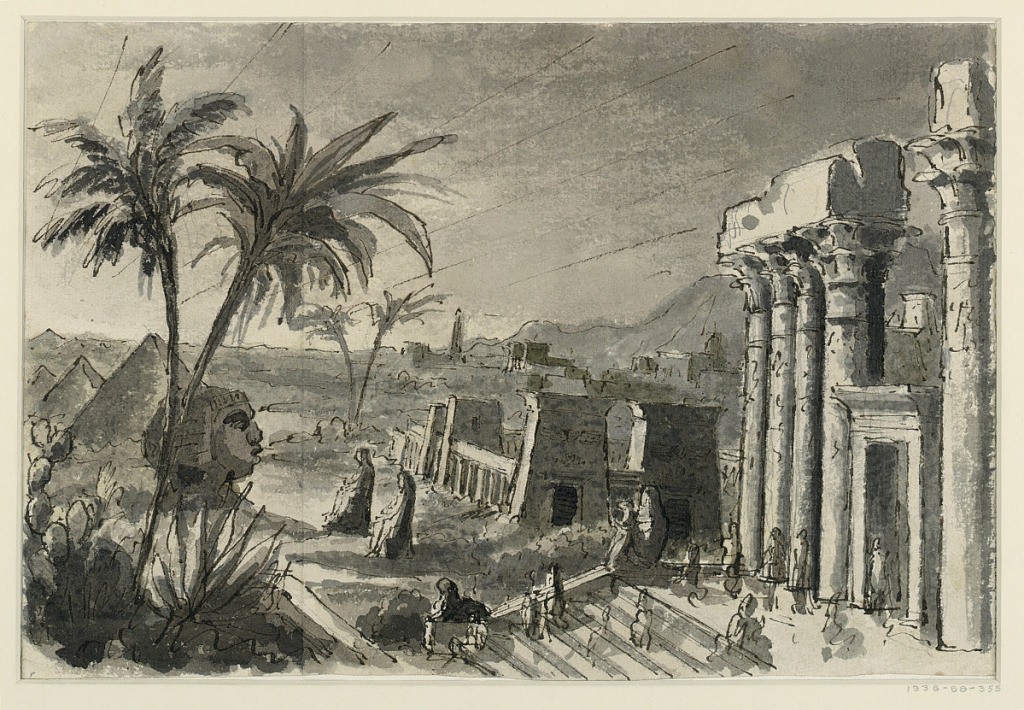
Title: Stage Design, Egyptian Town
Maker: Antonio Giuseppe Basoli, Italian, 1774–1843
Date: early 19th century
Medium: Pen and ink, brush and wash on paper
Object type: Drawing
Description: Horizontal rectangle. Egyptian building complex with pyramids, palm trees, pylons, and columns. Large sphinx at left, monumental sculptures at center. At right, crowd of figures on staircase.